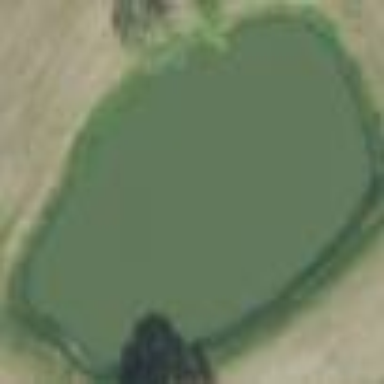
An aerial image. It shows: Peaceful pond surrounded by nature.